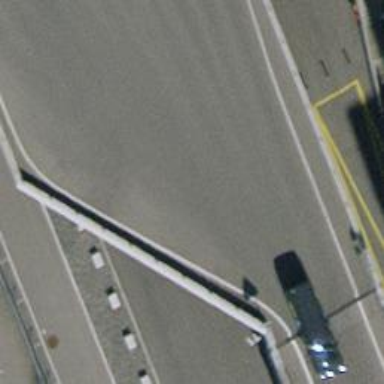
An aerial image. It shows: Asphalt driveway for service vehicles.